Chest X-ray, PA view. Patient: 34 years old, sex M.
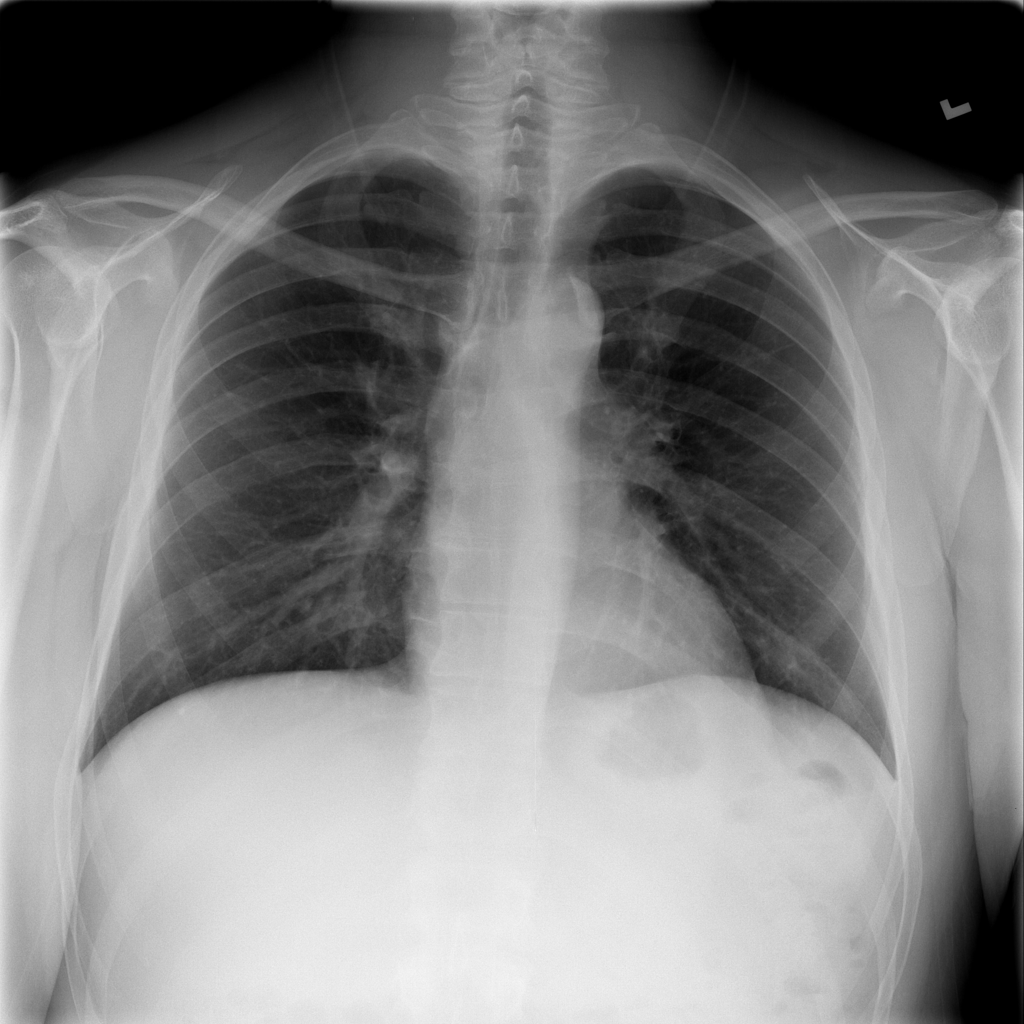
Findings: No Finding